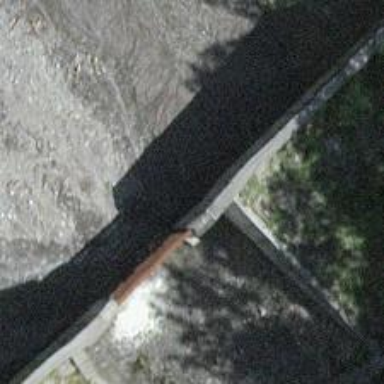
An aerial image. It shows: Check dam along the waterway.